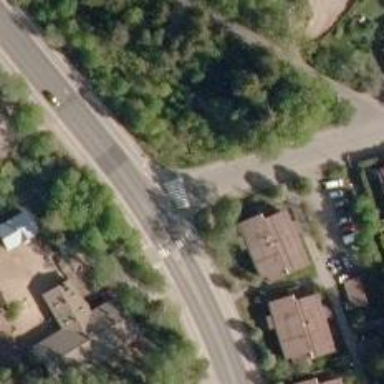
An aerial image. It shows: Road with "give way" sign.